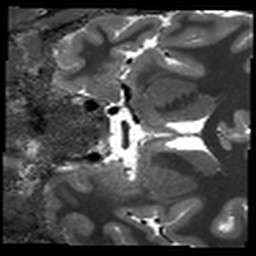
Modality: T1map
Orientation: coronal
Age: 29
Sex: male